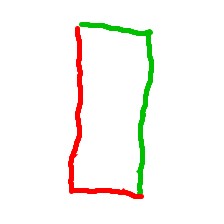
Shape: rectangle